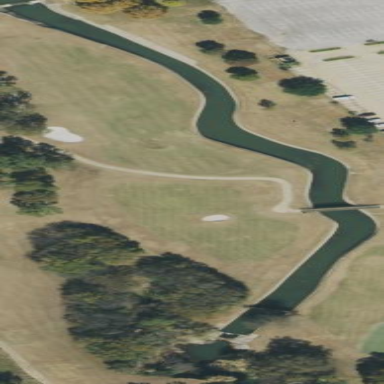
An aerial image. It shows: Water hazard in golf course. The hazard is natural water feature.